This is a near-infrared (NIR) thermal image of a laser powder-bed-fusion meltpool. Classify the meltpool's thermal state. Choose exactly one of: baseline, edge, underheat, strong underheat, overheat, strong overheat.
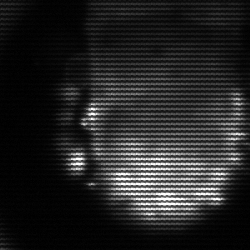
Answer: baseline